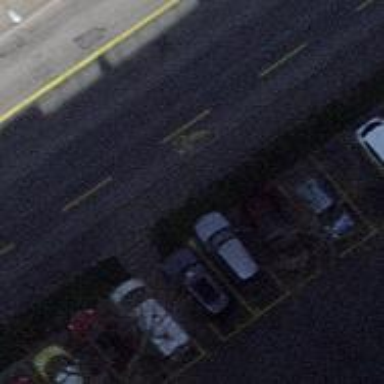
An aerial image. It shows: Steps with asphalt surface.